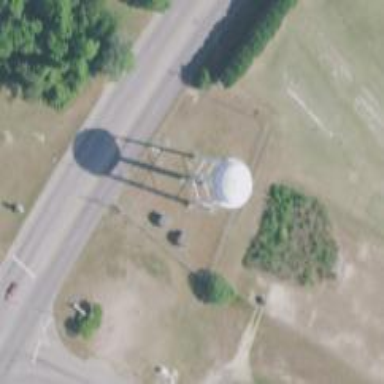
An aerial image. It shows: Water tower that is man-made.